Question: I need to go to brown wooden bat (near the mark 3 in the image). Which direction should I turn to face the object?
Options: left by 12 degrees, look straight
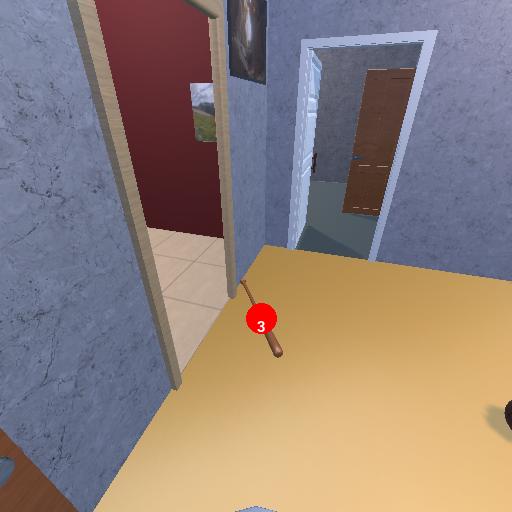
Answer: left by 12 degrees